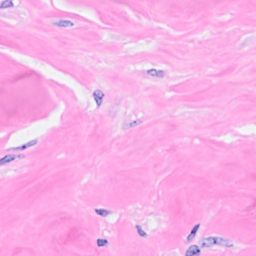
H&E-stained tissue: Breast